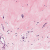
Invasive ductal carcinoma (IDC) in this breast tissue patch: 0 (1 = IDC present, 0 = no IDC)